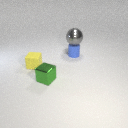
small yellow rubber cube in front of small blue rubber cylinder